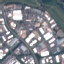
Land use / land cover: Industrial